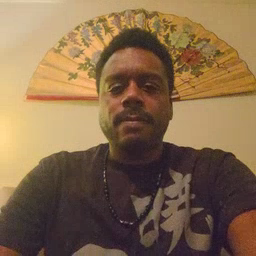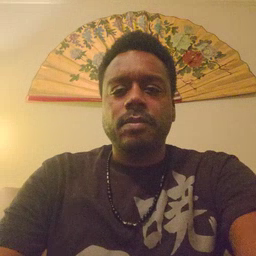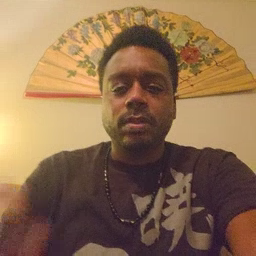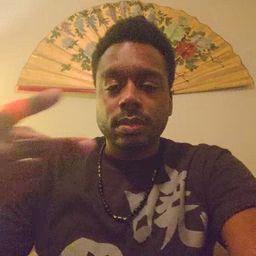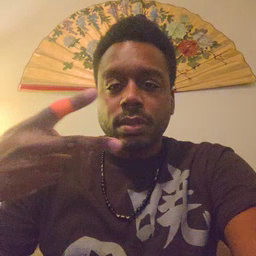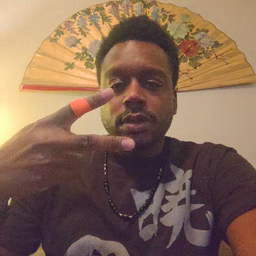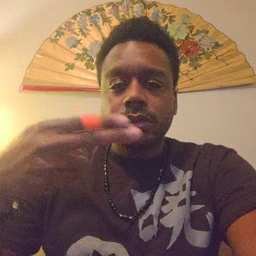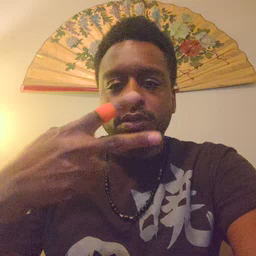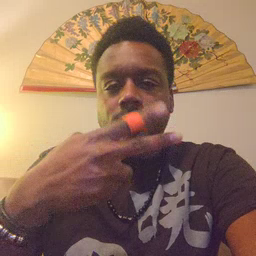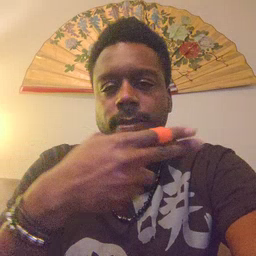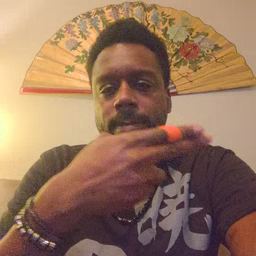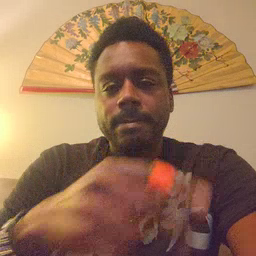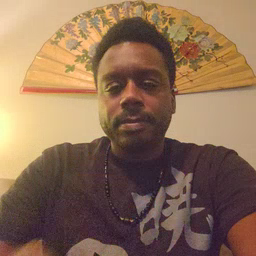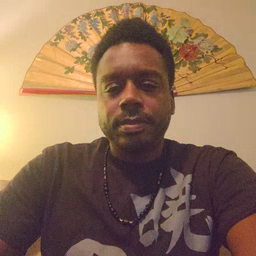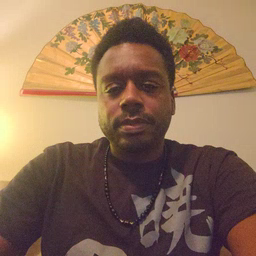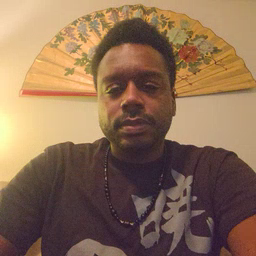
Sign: scissors